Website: home-depot
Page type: newsletter-management
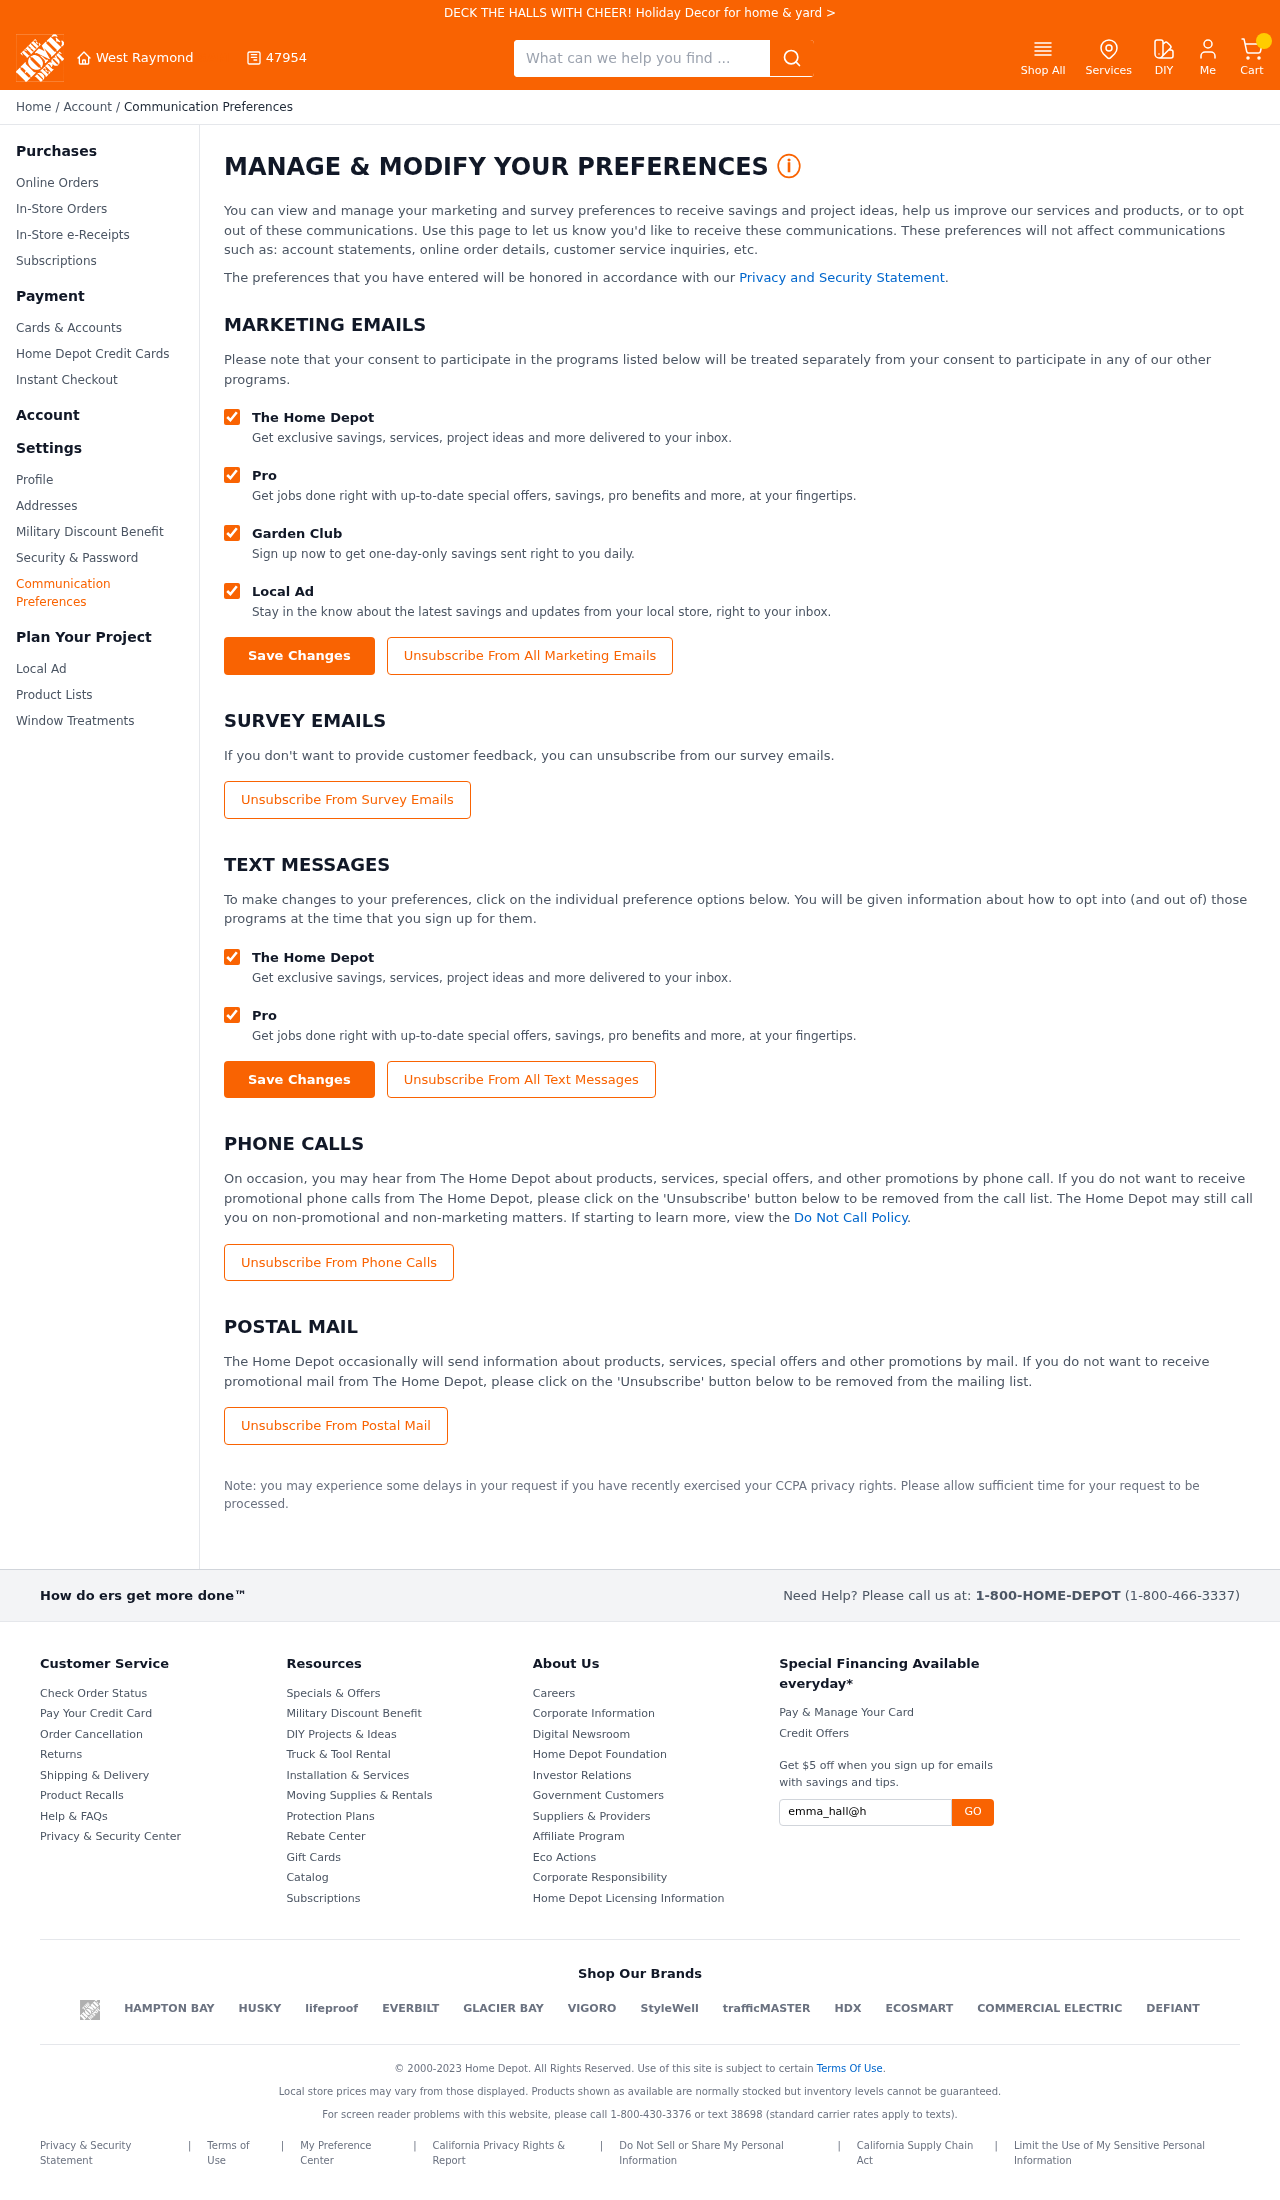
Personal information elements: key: PII_CITY
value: West Raymond
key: PII_POSTCODE
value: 47954
Search elements: key: HEADER_SEARCH
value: What can we help you find ...